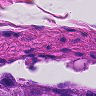
Metastatic tissue present: no